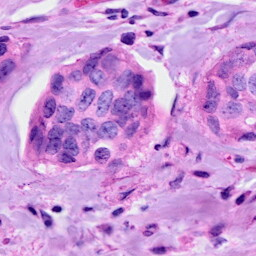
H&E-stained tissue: Breast